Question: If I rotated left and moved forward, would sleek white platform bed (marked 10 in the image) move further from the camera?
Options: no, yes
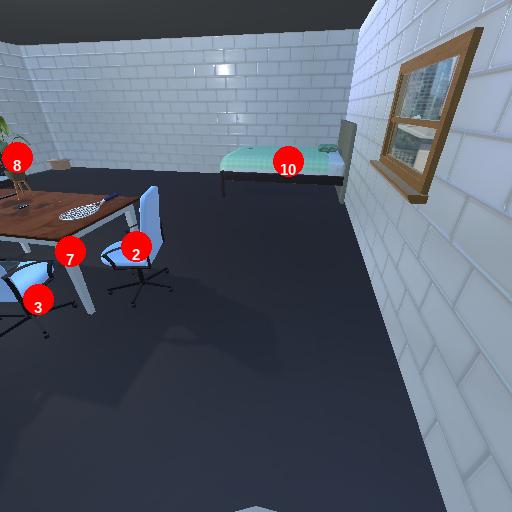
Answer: no